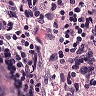
Metastatic tissue present: yes